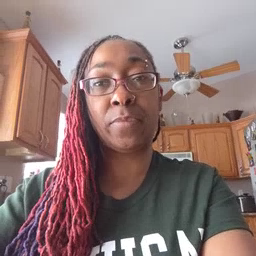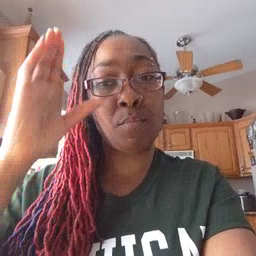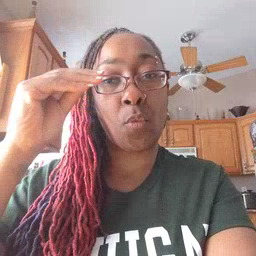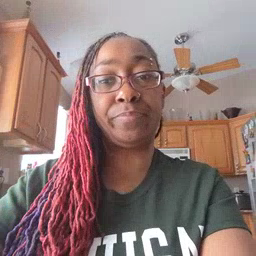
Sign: boy